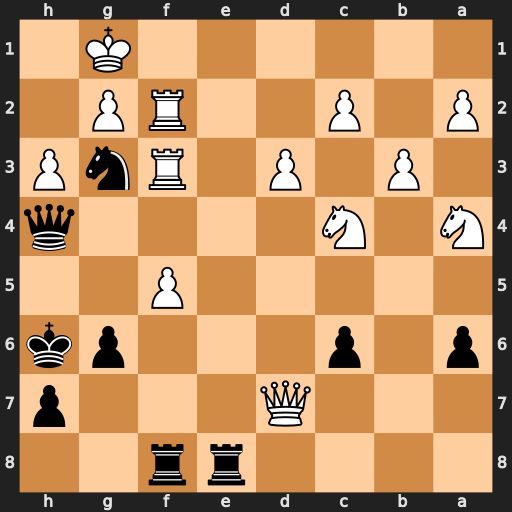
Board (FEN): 4rr2/3Q3p/p1p3pk/5P2/N1N4q/1P1P1RnP/P1P2RP1/6K1
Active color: b
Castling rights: -
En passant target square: -
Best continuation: Re1+ Rf1 Nxf1